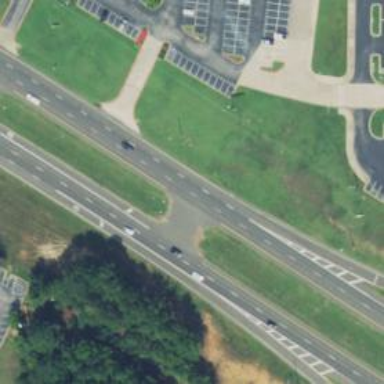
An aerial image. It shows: Asphalt trunk highway classified as expressway.